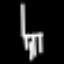
Label: chair